Aerial crown-view tile of a tropical tree (Barro Colorado Island, Panama), acquired 20250512:
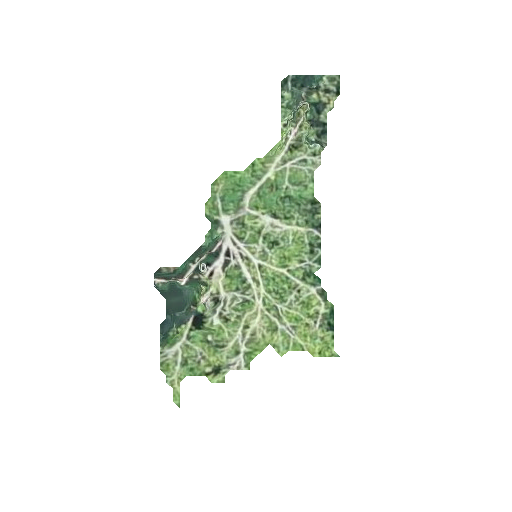
Species: Trattinnickia aspera
GBIF accepted scientific name: Trattinnickia aspera
Crown area: 46.983 m²